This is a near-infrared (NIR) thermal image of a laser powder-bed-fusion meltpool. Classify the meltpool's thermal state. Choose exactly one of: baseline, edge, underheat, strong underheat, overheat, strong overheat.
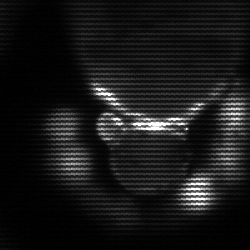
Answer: baseline